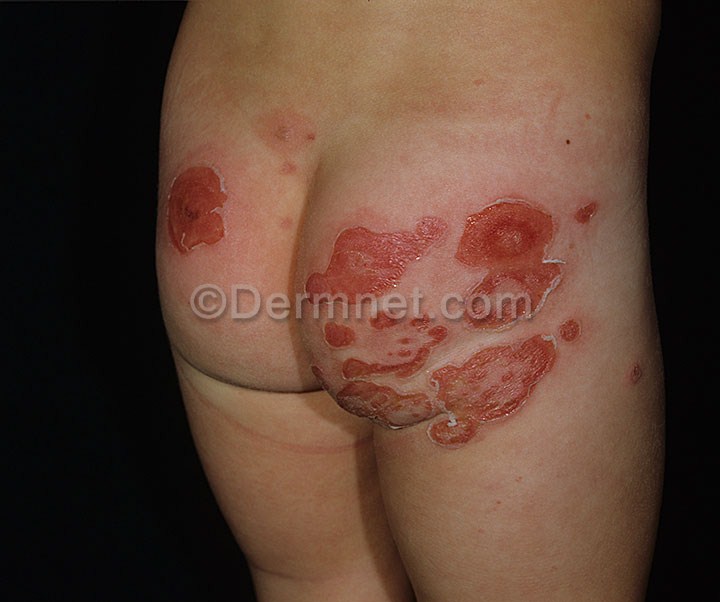
Disease: Cellulitis Impetigo and other Bacterial Infections